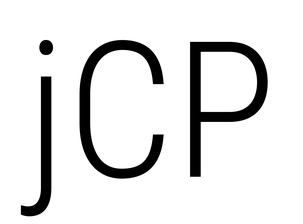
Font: Roboto_Condensed_Light